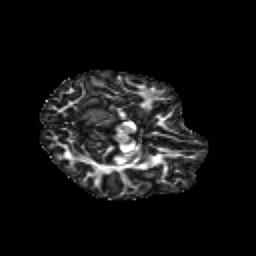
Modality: FA
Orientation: axial
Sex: female
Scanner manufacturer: siemens
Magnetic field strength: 3 T
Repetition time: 5 s
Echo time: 0.071 s